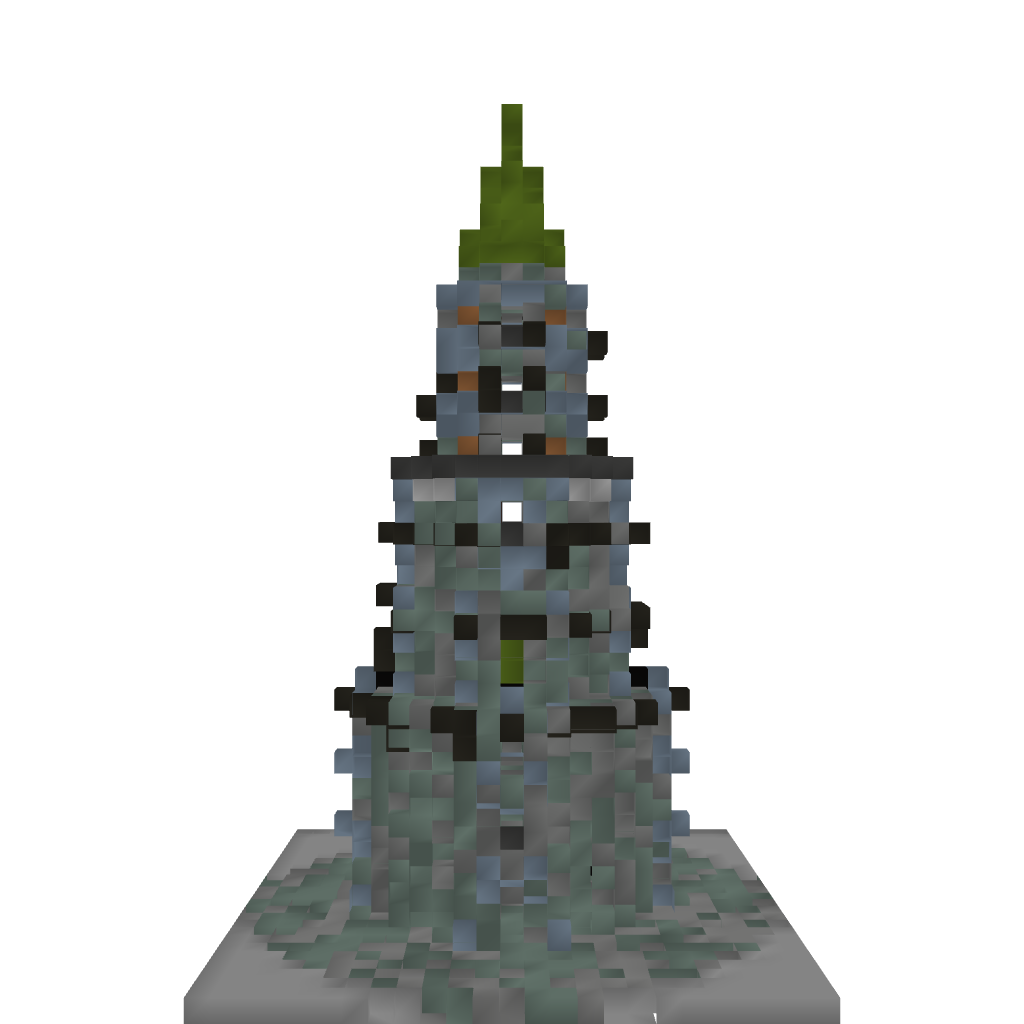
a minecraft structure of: Medieval Tower Normal